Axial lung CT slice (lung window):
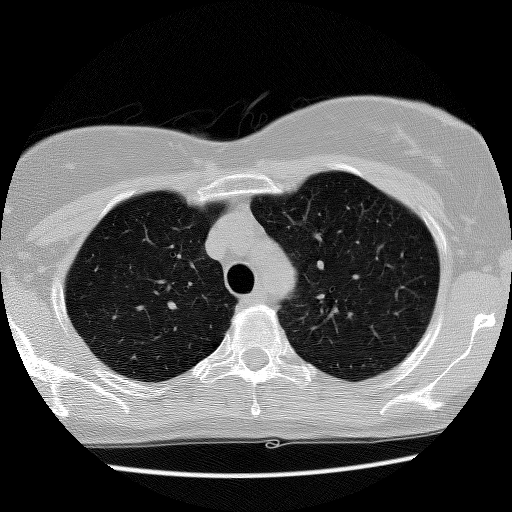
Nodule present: no